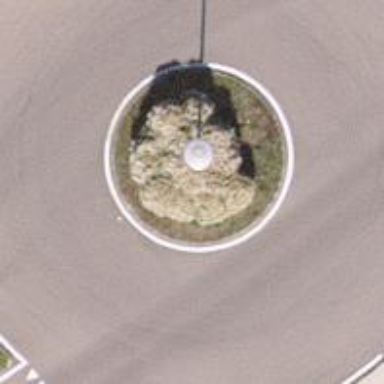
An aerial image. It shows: Roundabout at primary highway.